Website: apple-inc
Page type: payment
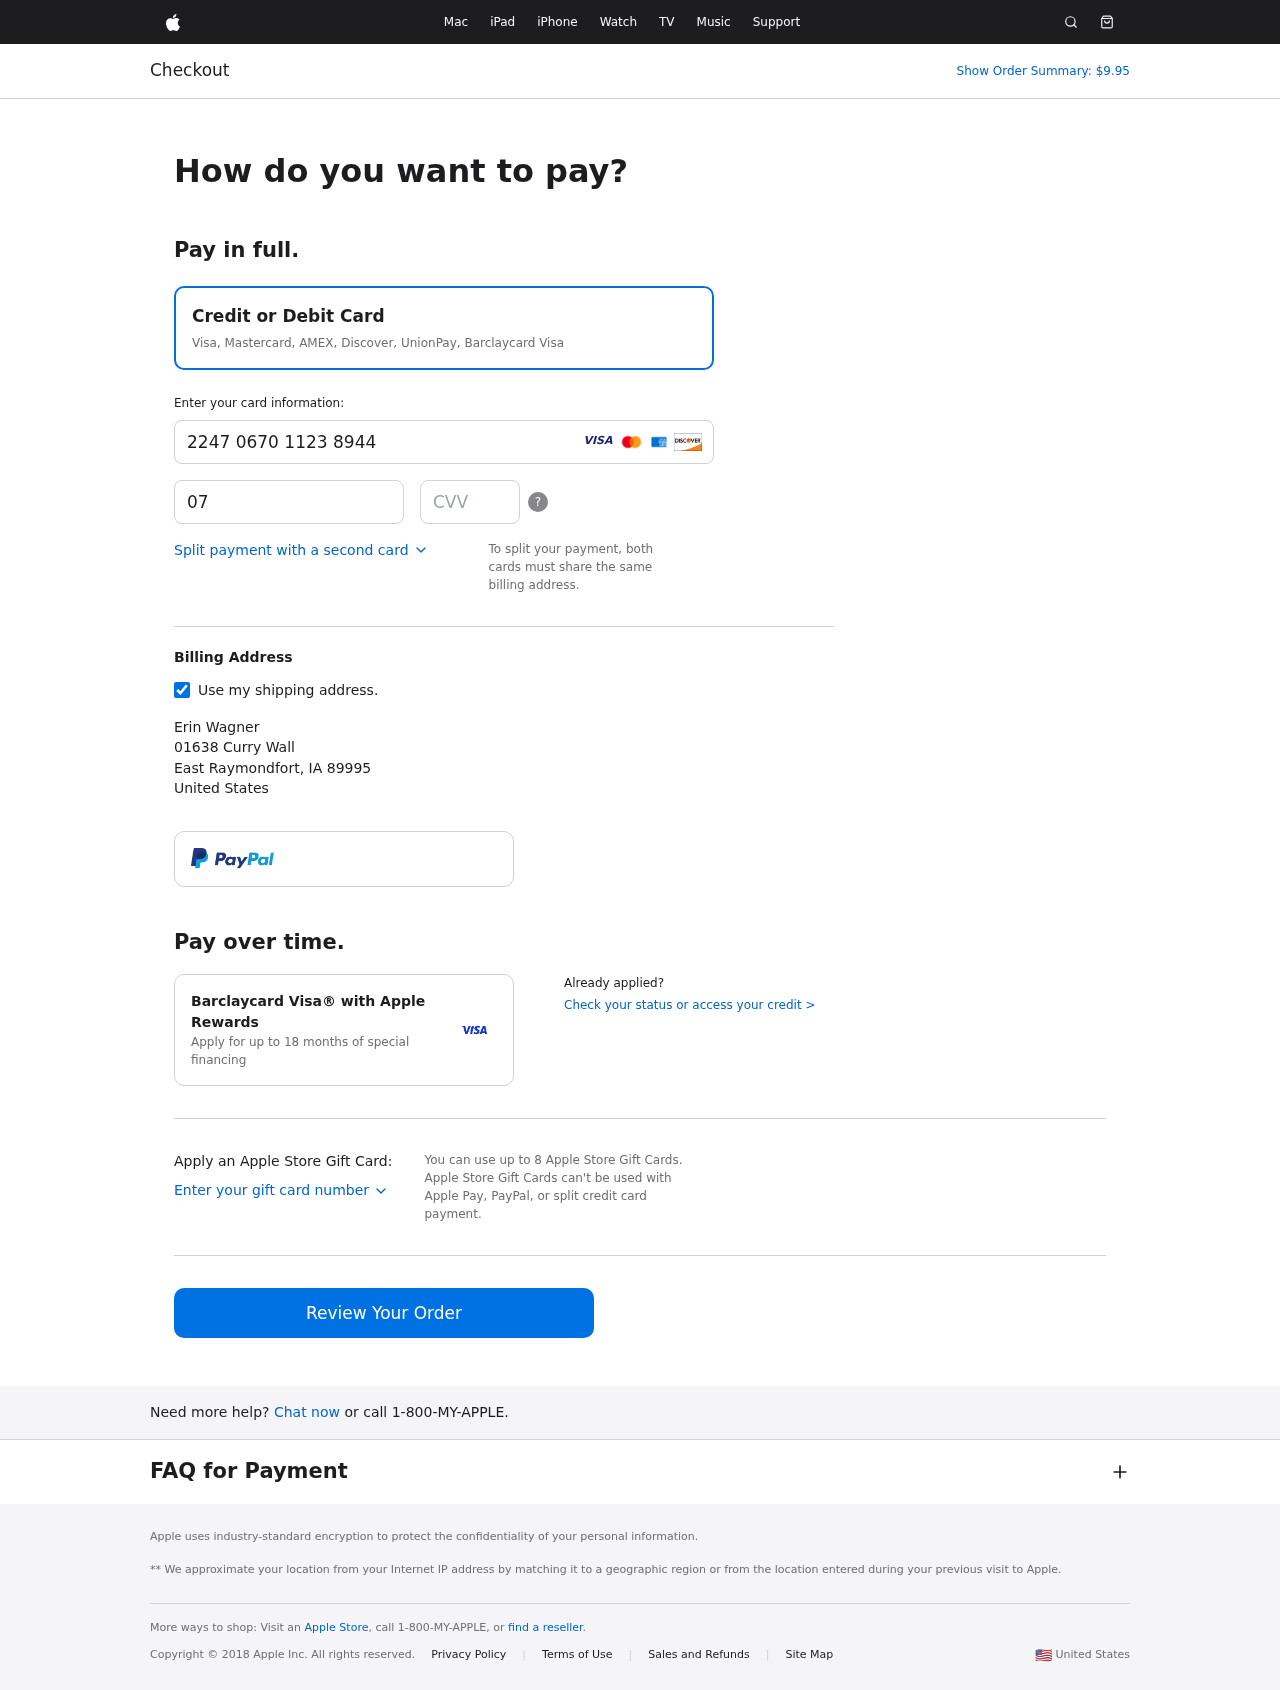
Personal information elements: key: PII_CARD_CVV
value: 574
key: PII_CARD_EXPIRY
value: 07/30
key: PII_CARD_NUMBER
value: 2247 0670 1123 8944
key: PII_CITY
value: East Raymondfort
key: PII_COUNTRY
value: United States
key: PII_FULLNAME
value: Erin Wagner
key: PII_POSTCODE
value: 89995
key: PII_STATE_ABBR
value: IA
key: PII_STREET
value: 01638 Curry Wall
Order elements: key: ORDER_TOTAL
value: Show Order Summary: $9.95